Interaction volume radius: 5 \u00c5
Interaction volume height: 10 \u00c5
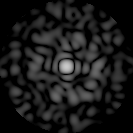
Disorder parameter: 0.824